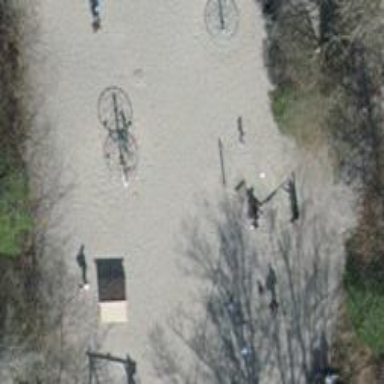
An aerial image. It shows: Playground area for leisure land.